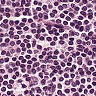
Metastatic tissue present: no